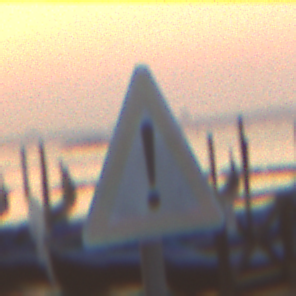
Verkehrszeichen: Gefahrenstelle
Umgebung: Outdoor, Urban
Tageszeit: SunriseSunset
Wetter: Clear
Licht: Natural
Jahreszeit: NotSpecified
Kontrast: MediumContrast